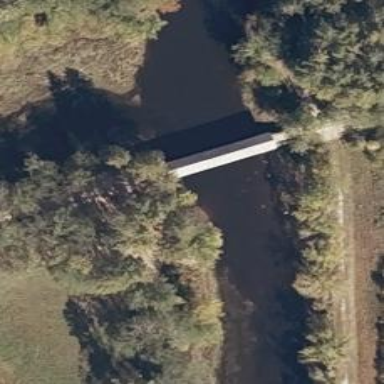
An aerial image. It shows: Covered bridge on residential road.